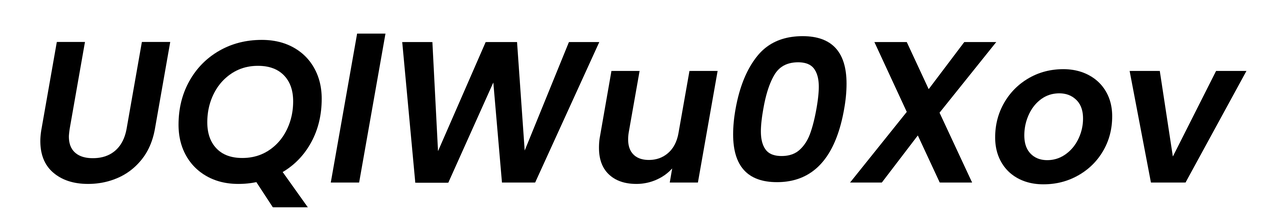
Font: Poppins-SemiBoldItalic